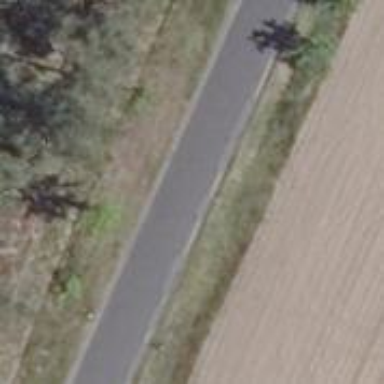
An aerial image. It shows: Asphalt road classified as tertiary.